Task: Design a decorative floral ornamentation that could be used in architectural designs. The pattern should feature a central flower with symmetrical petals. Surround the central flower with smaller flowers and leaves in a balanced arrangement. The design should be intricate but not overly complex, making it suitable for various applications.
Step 57:
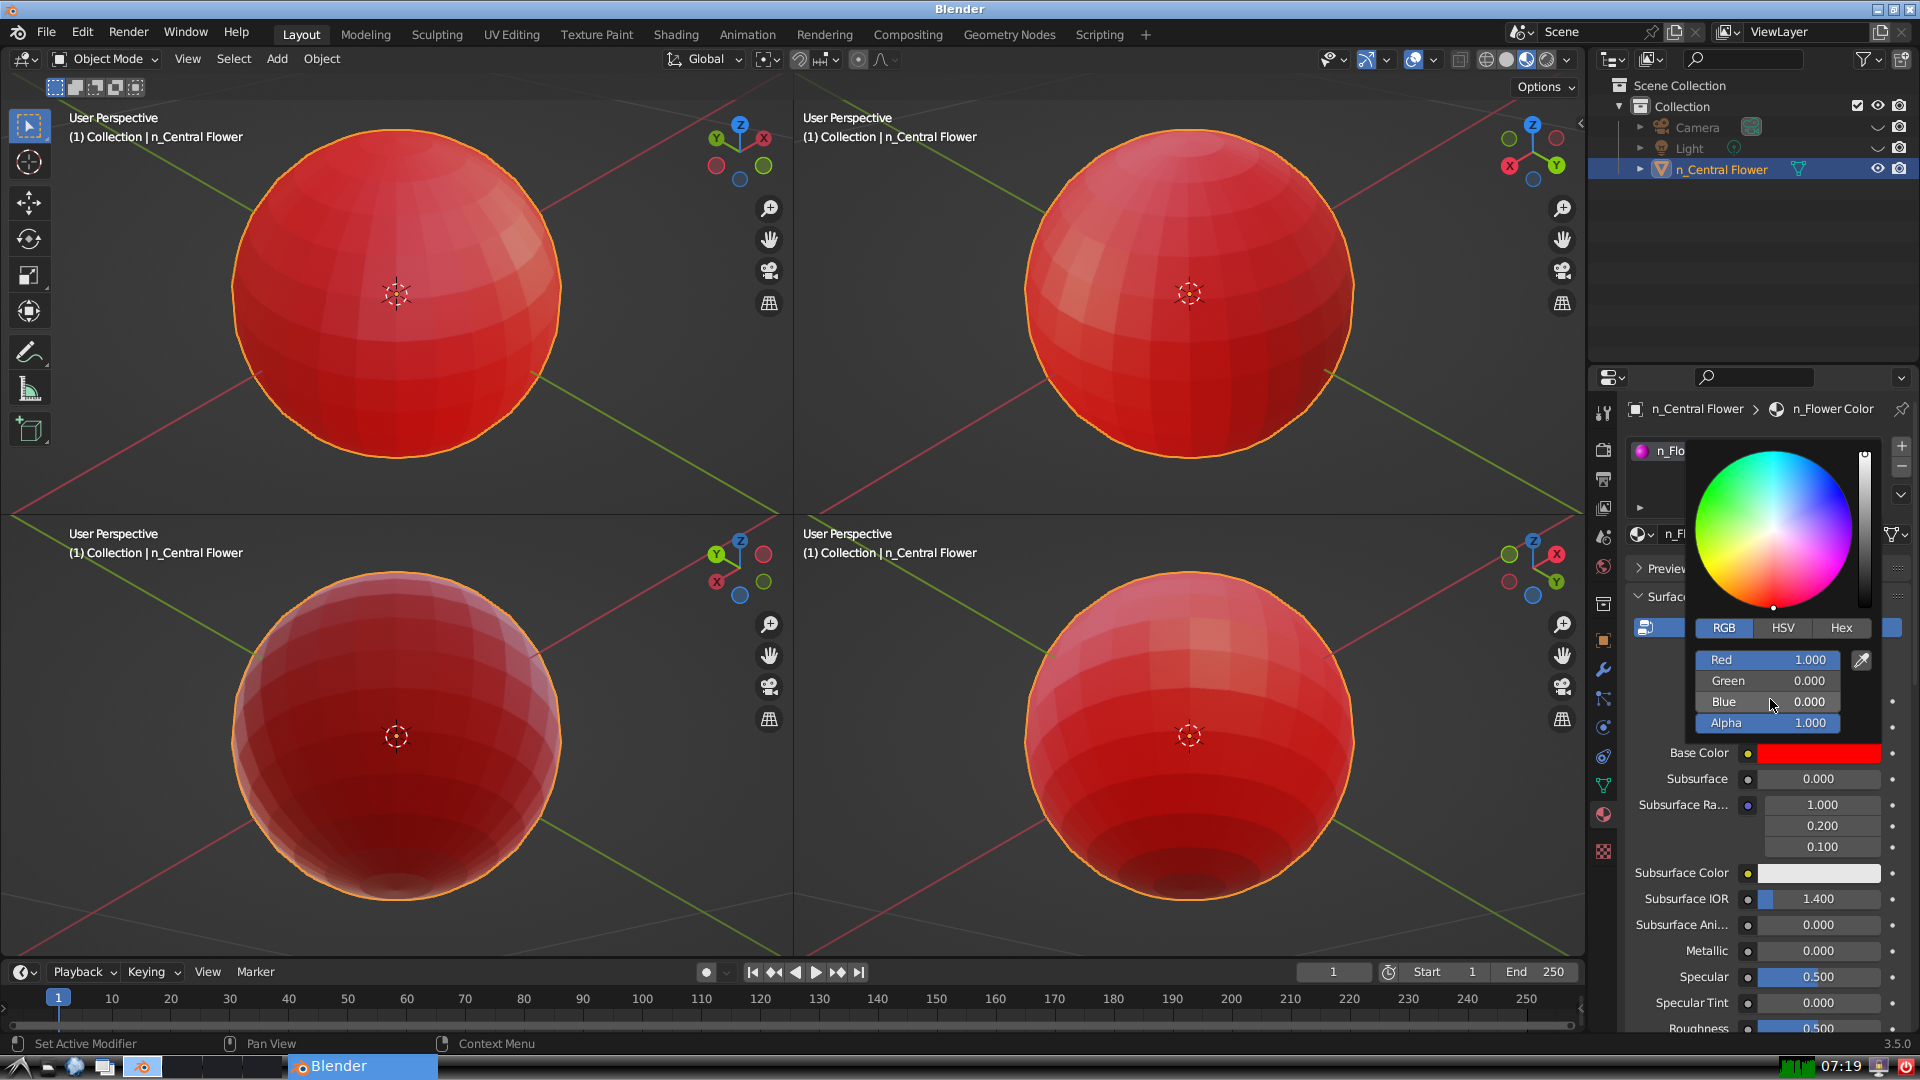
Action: {"mouse_move": [1816, 750]}